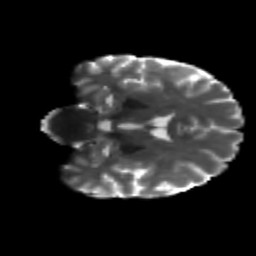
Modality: T2w
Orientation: coronal
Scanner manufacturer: siemens
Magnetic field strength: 3 T
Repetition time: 4.16 s
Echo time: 0.0806 s